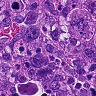
Metastatic tissue present: yes